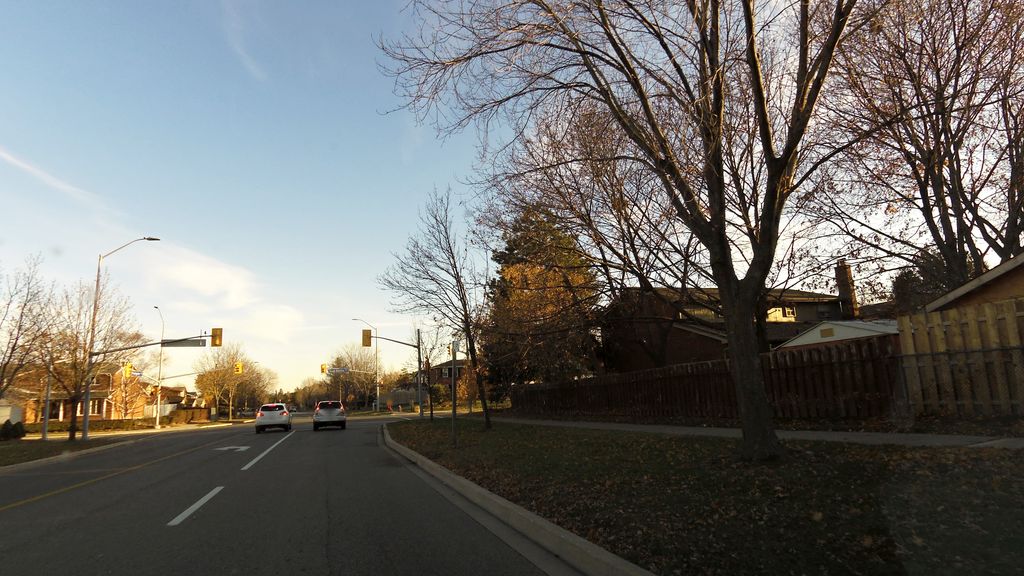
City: toronto